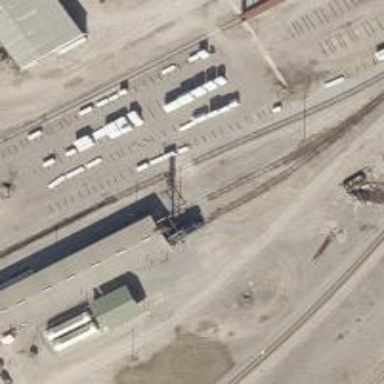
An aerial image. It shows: Covered railway tunnel in rail yard.